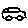
Label: car